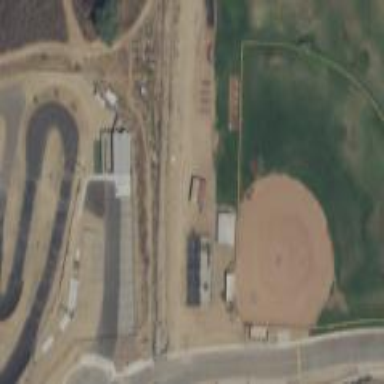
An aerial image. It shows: Softball pitch for leisure and sport activities.